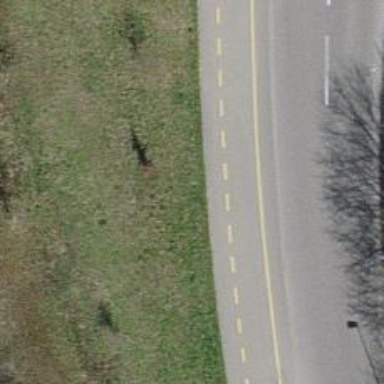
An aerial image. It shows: Asphalt cycleway.